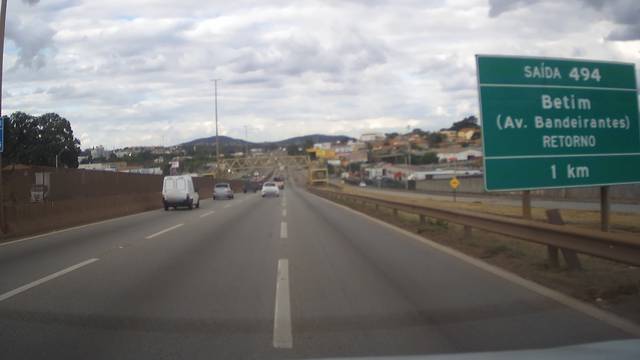
Region: Brazil
Coordinates: -19.973, -44.184